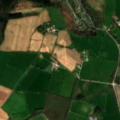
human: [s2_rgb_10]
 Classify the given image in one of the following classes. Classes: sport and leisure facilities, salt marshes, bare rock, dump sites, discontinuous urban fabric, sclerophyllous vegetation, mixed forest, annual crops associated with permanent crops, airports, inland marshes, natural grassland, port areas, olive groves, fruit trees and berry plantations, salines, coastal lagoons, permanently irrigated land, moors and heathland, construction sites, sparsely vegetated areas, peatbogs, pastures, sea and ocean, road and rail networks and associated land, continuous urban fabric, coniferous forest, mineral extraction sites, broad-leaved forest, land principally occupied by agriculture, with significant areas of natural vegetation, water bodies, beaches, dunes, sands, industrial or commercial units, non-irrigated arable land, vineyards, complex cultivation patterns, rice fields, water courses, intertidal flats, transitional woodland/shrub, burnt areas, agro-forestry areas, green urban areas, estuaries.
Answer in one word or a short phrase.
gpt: discontinuous urban fabric, non-irrigated arable land, pastures, complex cultivation patterns, broad-leaved forest